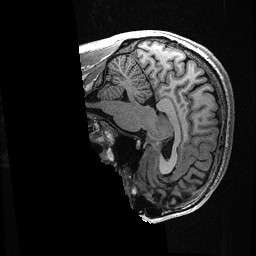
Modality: T1w
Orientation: sagittal
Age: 36
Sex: male
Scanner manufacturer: ge
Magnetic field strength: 3 T
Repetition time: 0.006952 s
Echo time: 0.00292 s